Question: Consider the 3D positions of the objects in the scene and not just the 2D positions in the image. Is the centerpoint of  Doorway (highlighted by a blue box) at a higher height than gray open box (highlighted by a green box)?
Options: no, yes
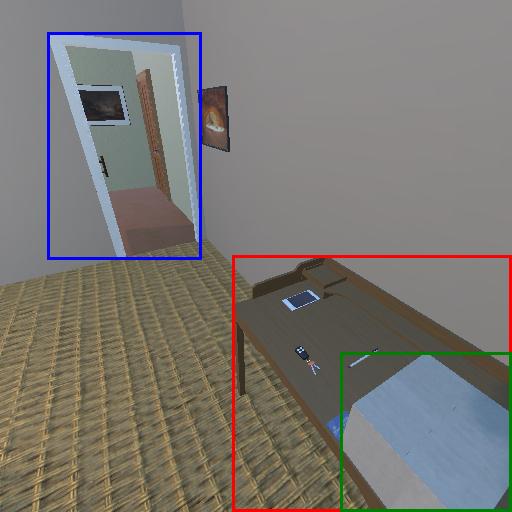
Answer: no